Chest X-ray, PA view. Patient: 45 years old, sex M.
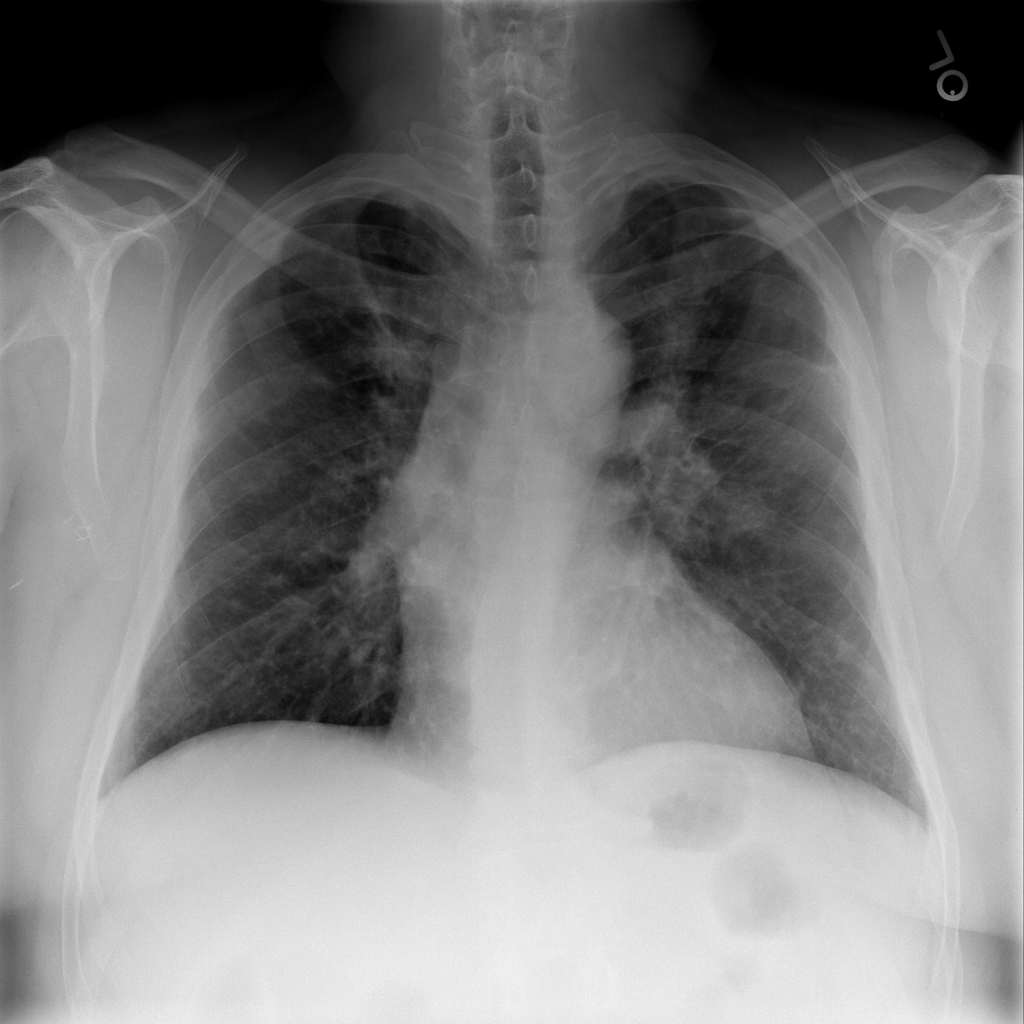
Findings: Nodule, Pleural_Thickening